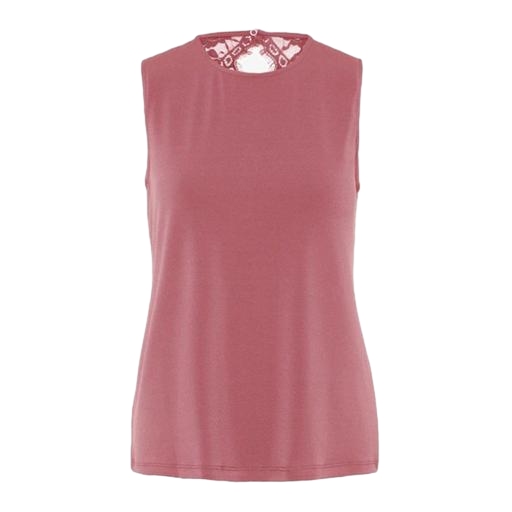
pink mock neck sleeveless top, pink lace-accented top, pink lace mock neck top, white background